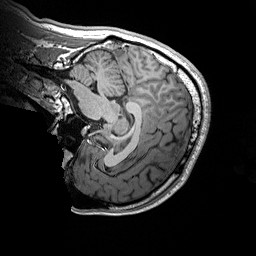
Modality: T1w
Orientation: sagittal
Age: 24
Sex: male
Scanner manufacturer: siemens
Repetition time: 2.2 s
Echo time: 0.00244 s